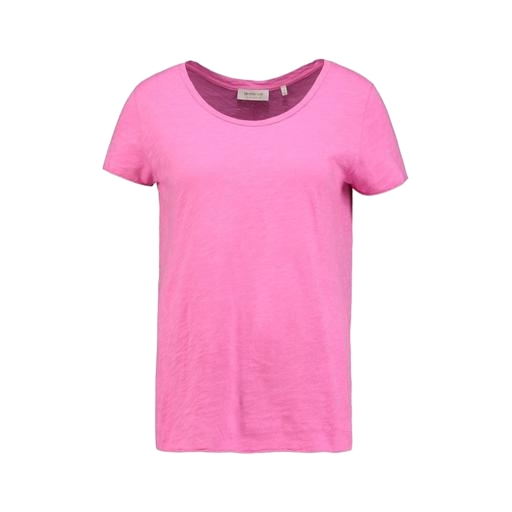
pink slub tee, pink tshirt, pink woman's tee, white background